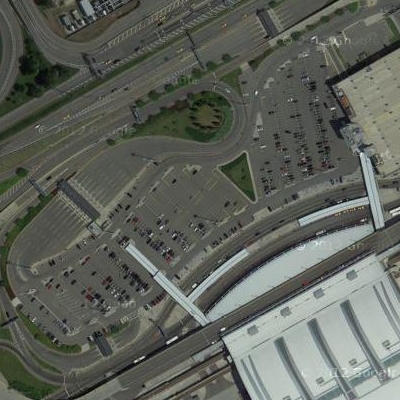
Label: Parking